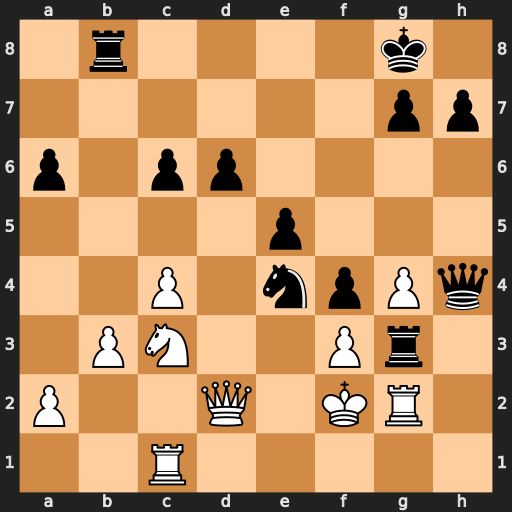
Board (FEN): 1r4k1/6pp/p1pp4/4p3/2P1npPq/1PN2Pr1/P2Q1KR1/2R5
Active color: w
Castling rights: -
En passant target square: -
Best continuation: Nxe4 Rh3+ Ke2